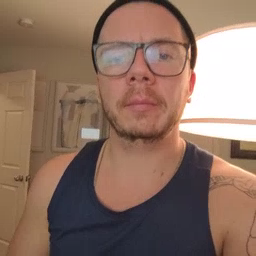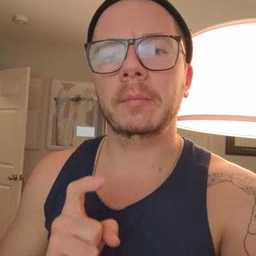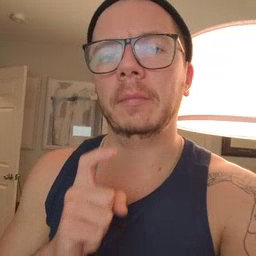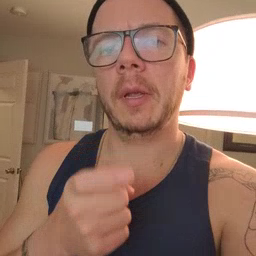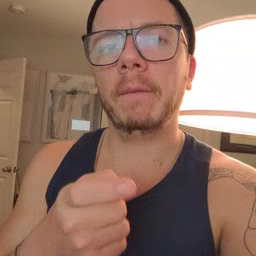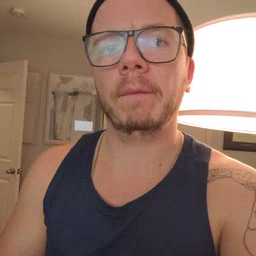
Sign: give